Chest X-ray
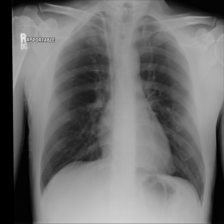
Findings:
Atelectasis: negative
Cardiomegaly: negative
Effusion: negative
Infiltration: negative
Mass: negative
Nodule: negative
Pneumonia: negative
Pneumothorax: negative
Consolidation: negative
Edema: negative
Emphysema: negative
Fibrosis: negative
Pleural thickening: negative
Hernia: negative